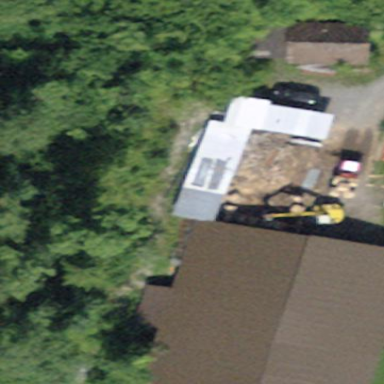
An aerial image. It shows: View of roof of building.